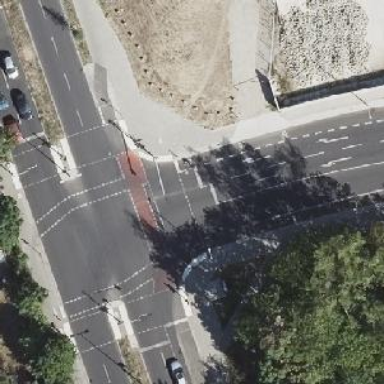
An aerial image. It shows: Secondary road with asphalt surface. There are separate sidewalks on both sides and lane for cyclists on both sides.